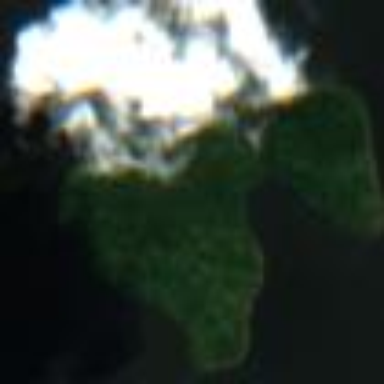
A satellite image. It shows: Islet.